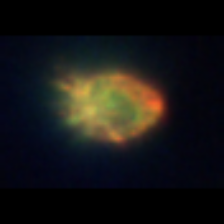
Taxon: Ciliates
Group: Other